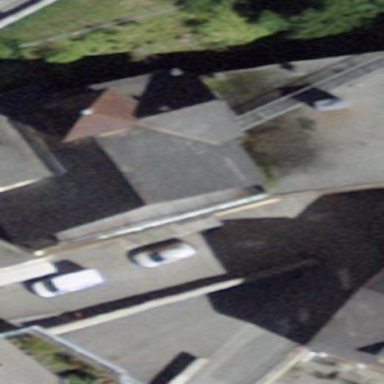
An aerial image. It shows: Gabled roof hotel with flat rooftop.